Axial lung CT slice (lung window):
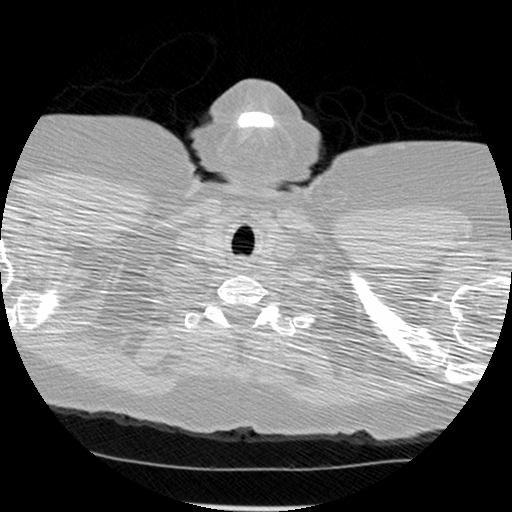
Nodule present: no